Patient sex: M
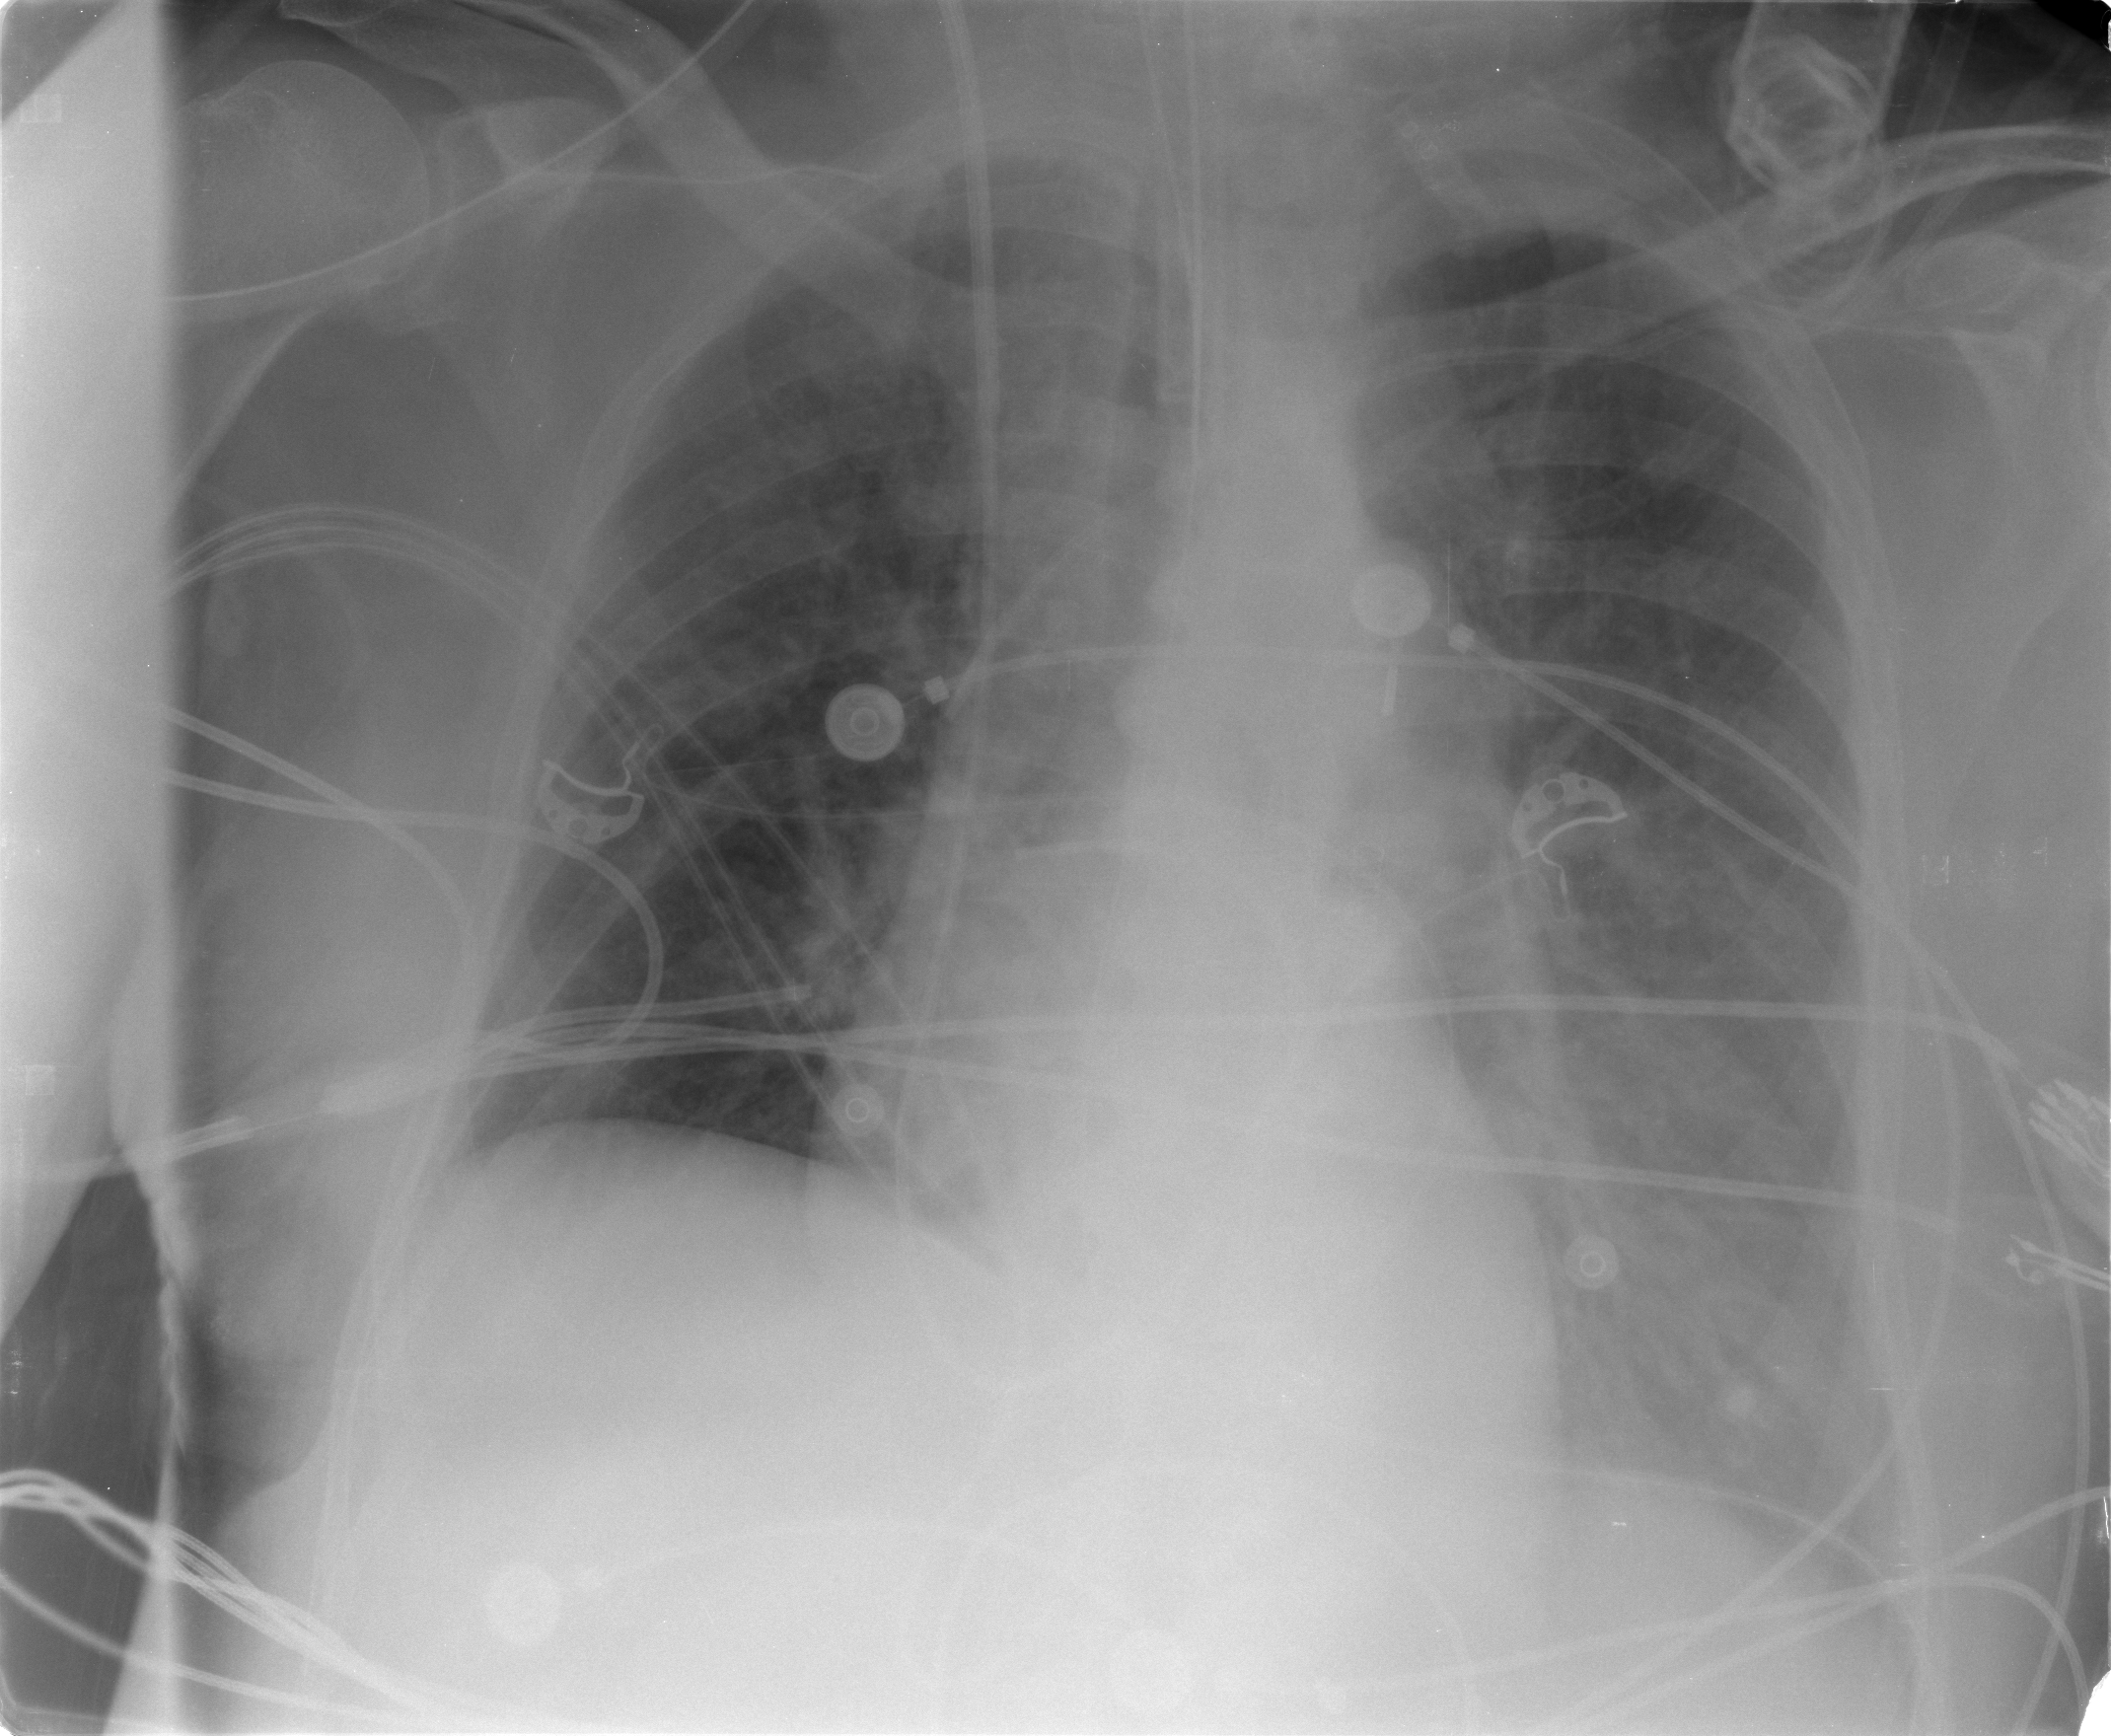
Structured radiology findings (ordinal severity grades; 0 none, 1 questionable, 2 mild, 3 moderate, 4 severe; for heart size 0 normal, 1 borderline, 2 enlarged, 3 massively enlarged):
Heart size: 1
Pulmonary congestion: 3
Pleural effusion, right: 1
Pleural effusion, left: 0
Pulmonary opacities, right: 2
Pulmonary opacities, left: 2
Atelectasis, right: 0
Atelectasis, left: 2